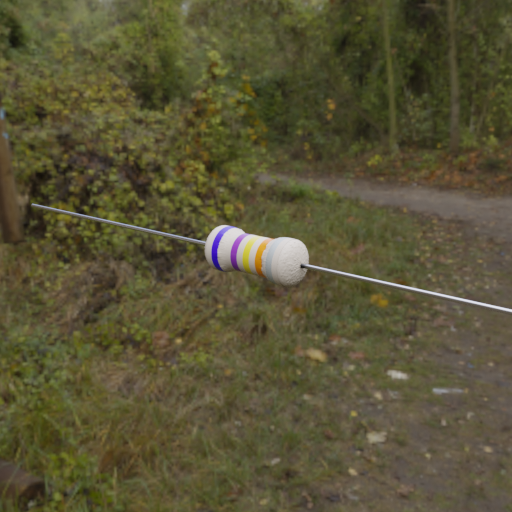
Resistor colour bands (in order): blue, violet, yellow, orange, silver